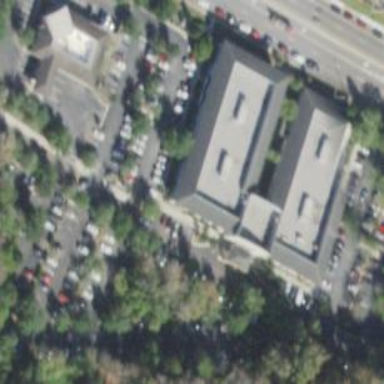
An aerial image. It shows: Hospital providing healthcare services.